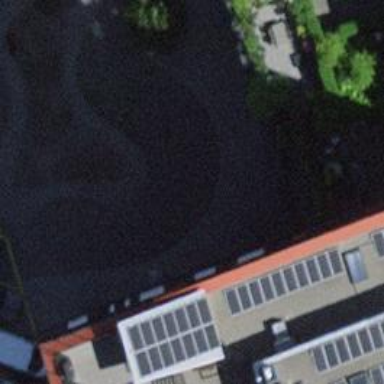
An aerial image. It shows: Paddling pool in natural water setting.